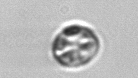
Label: Thalassiosira